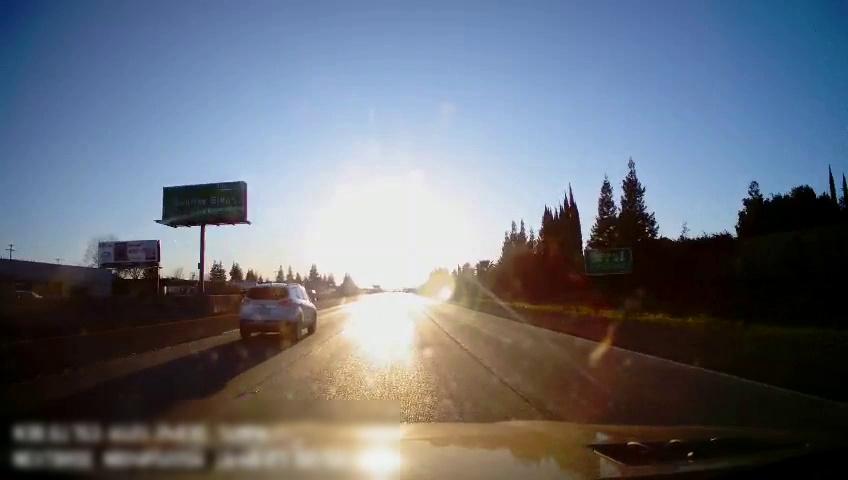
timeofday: Day
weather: Sunny
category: Drivable Space
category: Vehicles | SUV
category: Vehicles | Car
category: Lanes | Alternate Lane
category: Lanes | Alternate Lane
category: Lanes | Current Lane
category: Lanes | Alternate Lane
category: Traffic | Signs